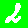
Digit: 2